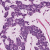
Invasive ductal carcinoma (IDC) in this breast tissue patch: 1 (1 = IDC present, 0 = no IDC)